Question: After I installed the latest Visual Studio 2013 update, I cannot see any templates in the new project popup. Everything is disabled.
How can I get them back?

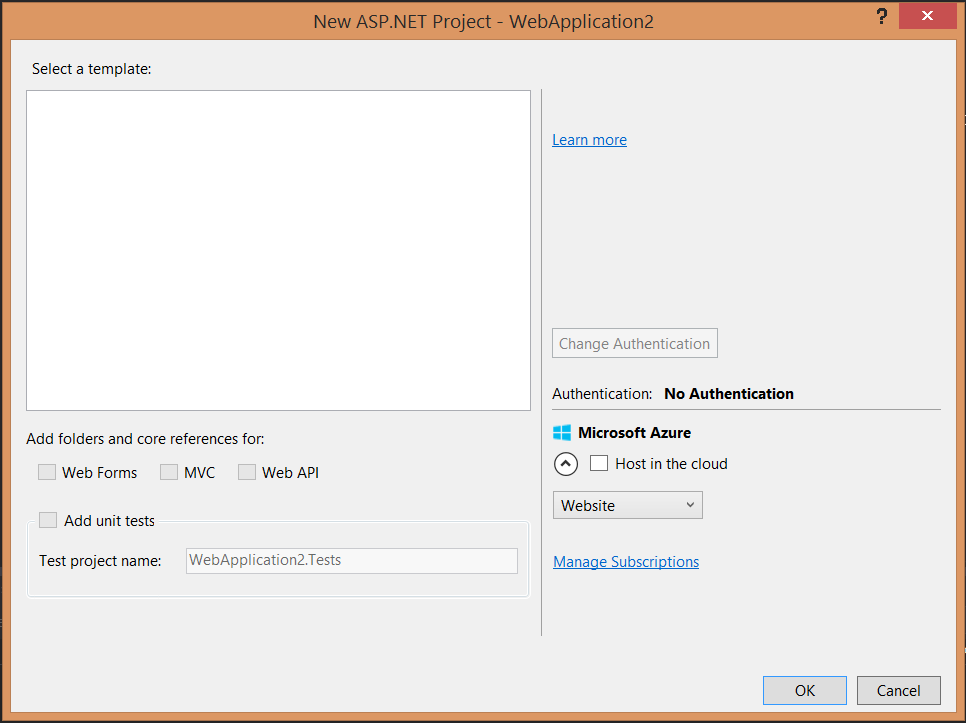
Answer: I found the answer from <URL>.
All I had to do is to delete
'''
Microsoft.VisualStudio.Web.WindowsAzure.Contracts.dll
'''
and
> Microsoft.VisualStudio.Web.WindowsAzure.Explorer.dll
in
> C:\Program Files (x86)\Microsoft Visual Studio
12.0\Common7\IDE\PrivateAssemblies